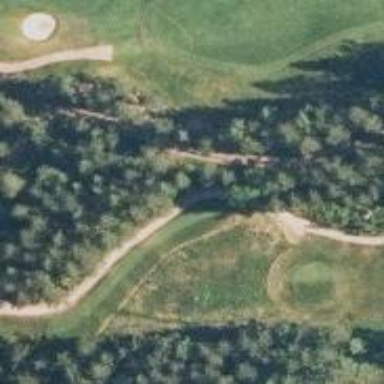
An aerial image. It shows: Path for both roads and golfers.